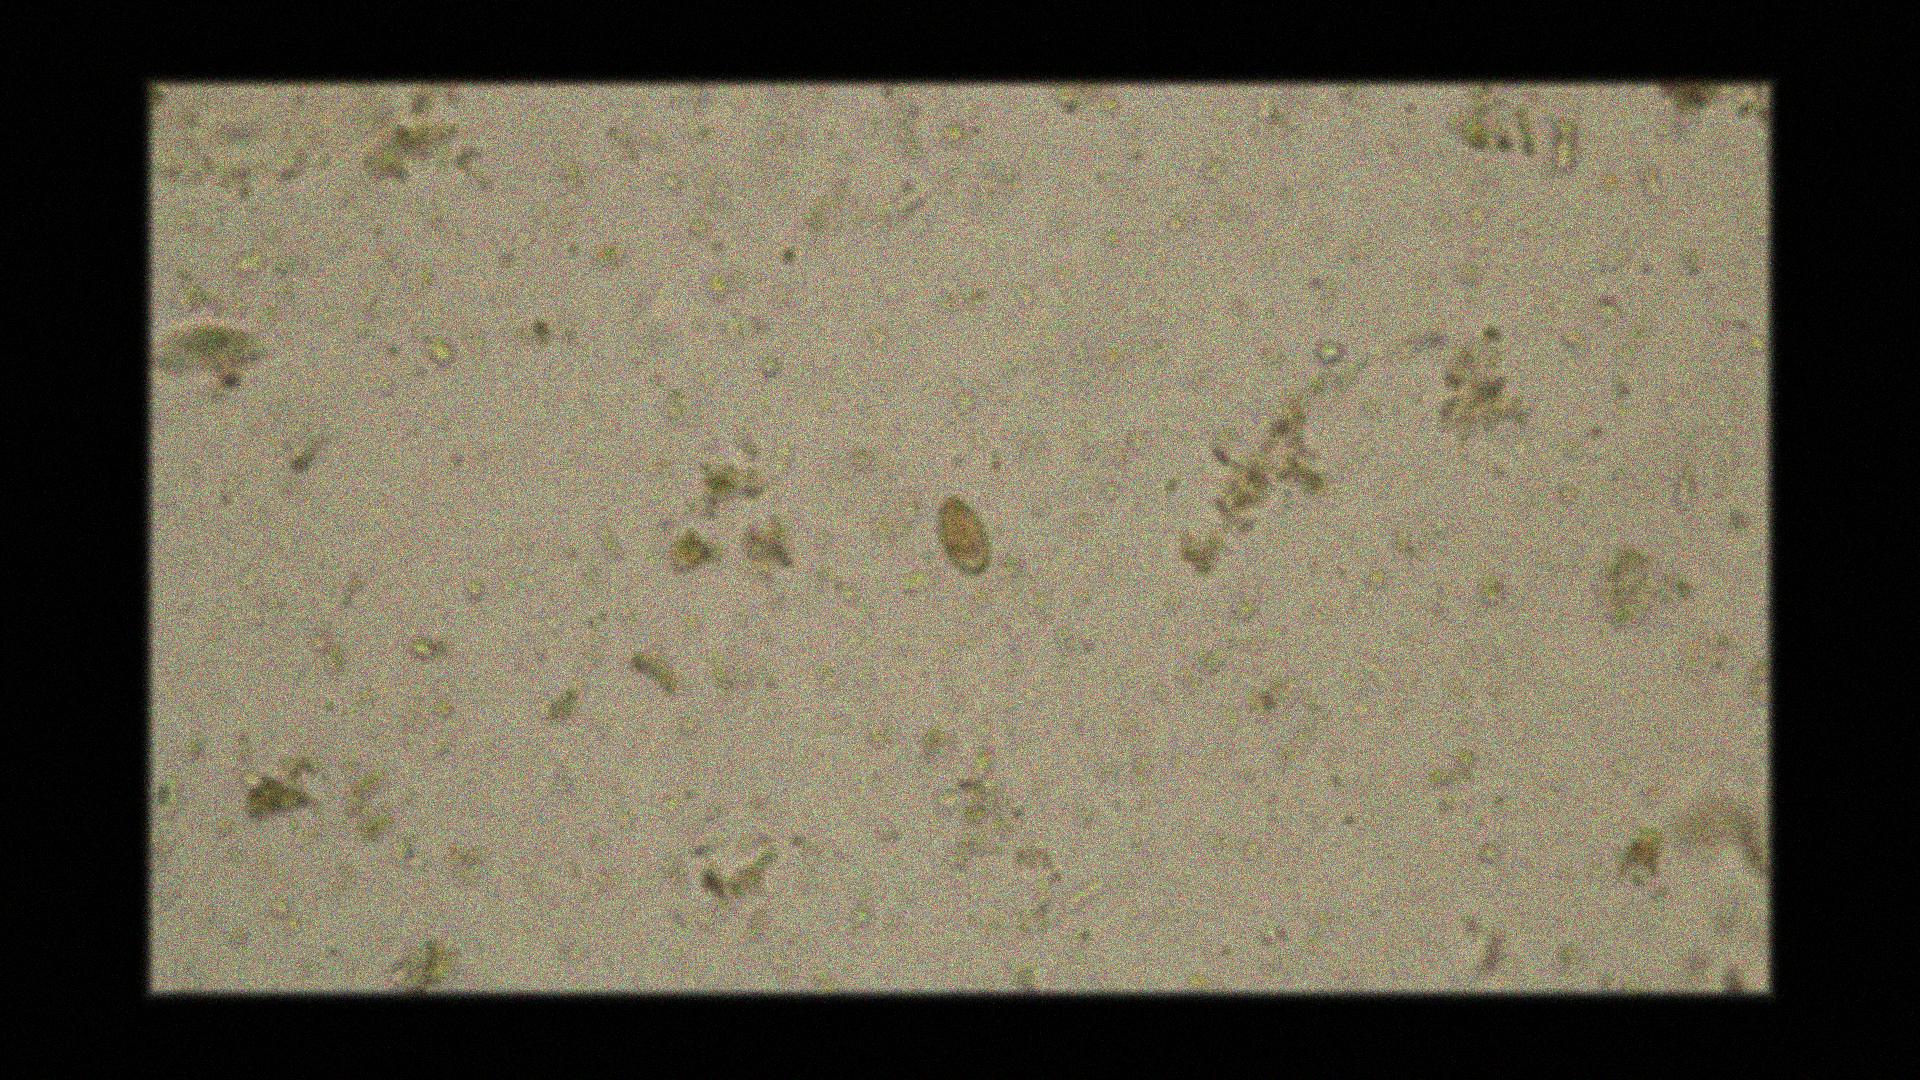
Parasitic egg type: Opisthorchis viverrine